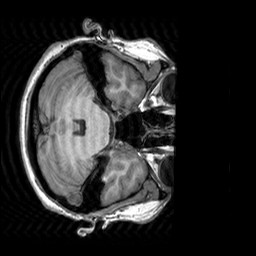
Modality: T1w
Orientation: axial
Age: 29
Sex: female
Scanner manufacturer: siemens
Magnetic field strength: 3 T
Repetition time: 2.3 s
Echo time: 0.00303 s